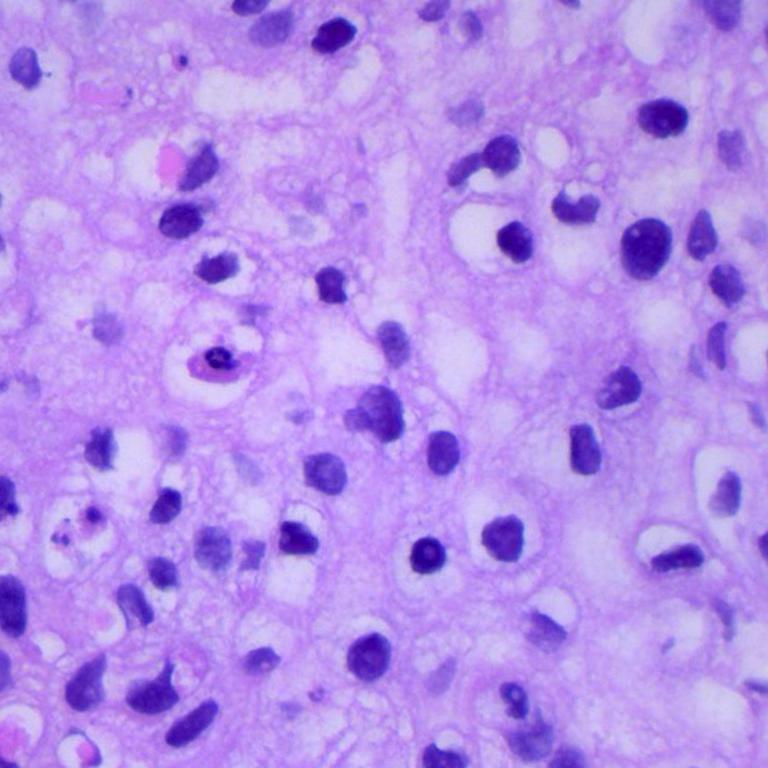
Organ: lung
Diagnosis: squamous carcinomas